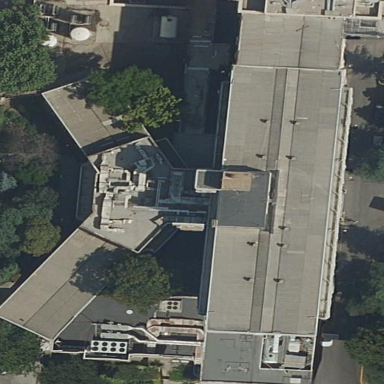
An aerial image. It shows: Hospital building.